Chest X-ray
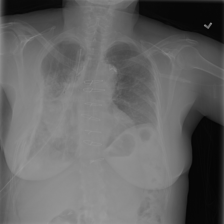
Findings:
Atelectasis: negative
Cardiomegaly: negative
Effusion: negative
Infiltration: negative
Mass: negative
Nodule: negative
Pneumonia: negative
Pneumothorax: negative
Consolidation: negative
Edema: negative
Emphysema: negative
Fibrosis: negative
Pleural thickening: negative
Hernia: negative